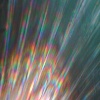
Label: sunburn